Interaction volume radius: 5 \u00c5
Interaction volume height: 15 \u00c5
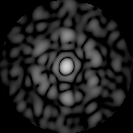
Disorder parameter: 0.7736